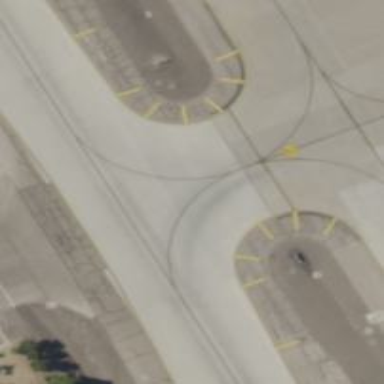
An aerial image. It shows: Image of taxiway at airport.